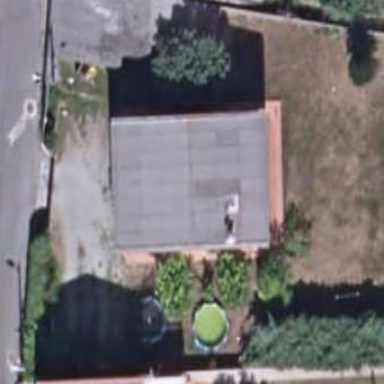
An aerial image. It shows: Simple and straightforward house.